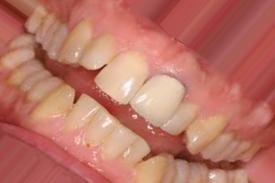
Condition: Tooth Discoloration